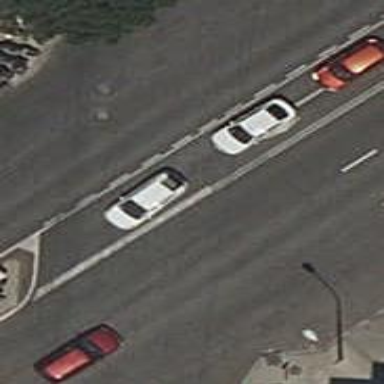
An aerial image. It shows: Road with traffic signals.